Field crop: tomato
Growth stage: 1
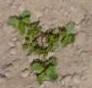
Species: portulaca